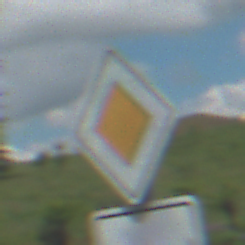
Verkehrszeichen: Vorfahrtsstrasse
Zusatzzeichen unten: VerlaufVorfahrtsstrasse6
Umgebung: Outdoor, Nature
Tageszeit: Midday
Wetter: PartlyCloudy
Licht: Natural
Jahreszeit: NotSpecified
Kontrast: HighContrast